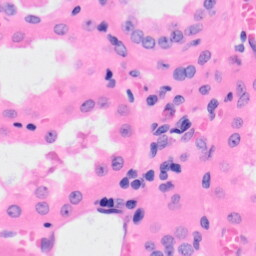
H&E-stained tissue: Kidney